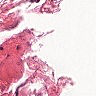
Metastatic tissue present: no